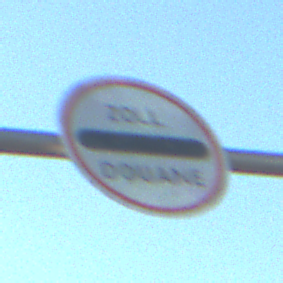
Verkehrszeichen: Zollstelle
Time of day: MorningAfternoon
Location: Outdoor (RoadRail)
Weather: Clear
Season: NotSpecified
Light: Natural